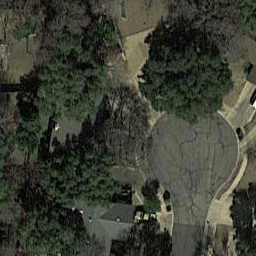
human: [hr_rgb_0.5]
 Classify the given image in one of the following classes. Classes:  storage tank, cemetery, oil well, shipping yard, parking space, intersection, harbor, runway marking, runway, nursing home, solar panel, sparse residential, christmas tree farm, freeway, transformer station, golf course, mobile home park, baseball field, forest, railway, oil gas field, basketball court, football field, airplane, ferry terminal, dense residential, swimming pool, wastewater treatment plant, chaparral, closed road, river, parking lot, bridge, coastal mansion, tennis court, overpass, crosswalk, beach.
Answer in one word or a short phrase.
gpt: closed road